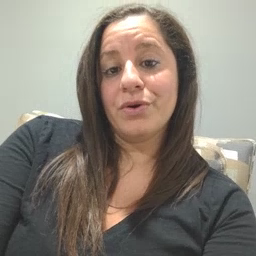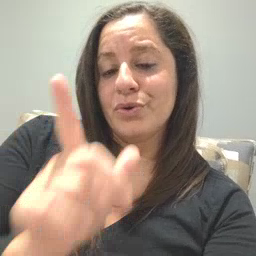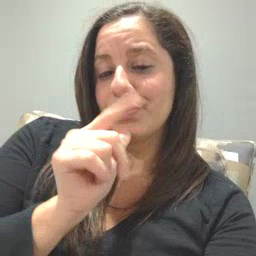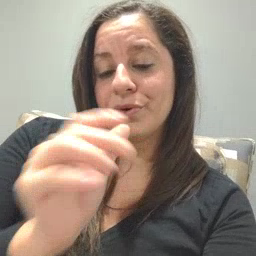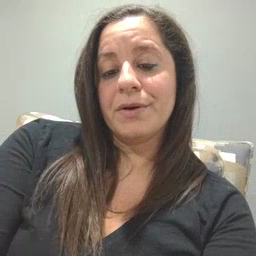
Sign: who